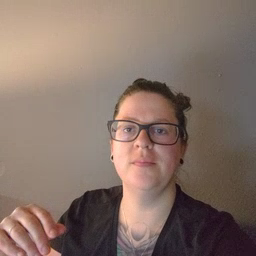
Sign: boy